Question:
SublimeAStyleFormatter not formatting any files both the buttons are showing disabled . It is not showing its commands in command palette as well. please help
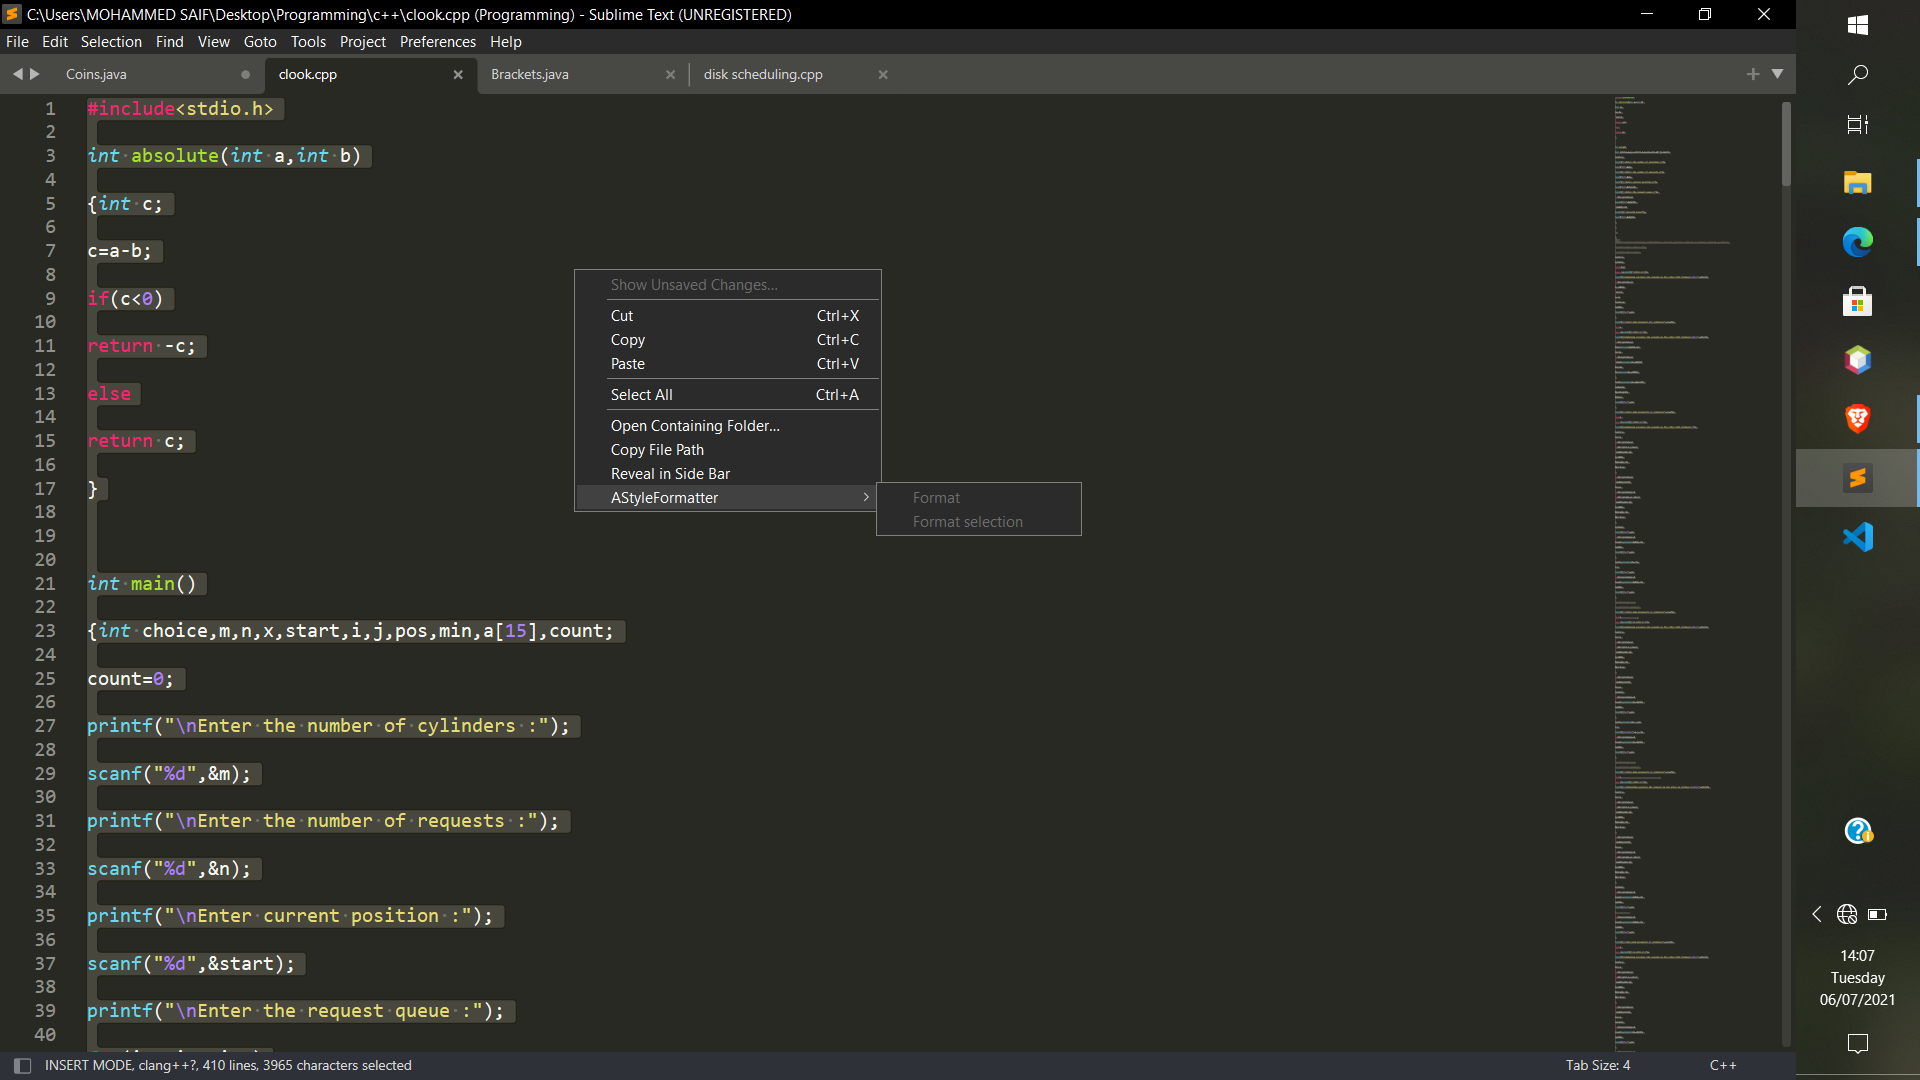
Answer: Looking through the issues on the plugin's <URL>.